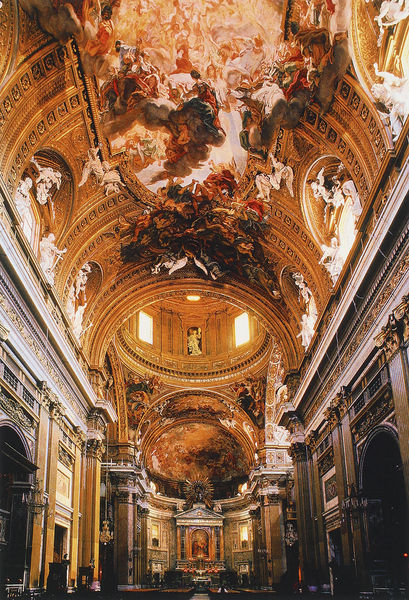
Titel: Il Gesù in Rom in der Bauphase von Giacomo della Porta
Künstler: Giacomo della Porta
Standort: Rom, Il Gesù (EU - I - Latium)
Schlagwörter: licht, pfeiler, stühle, säulen, rot, barock, kirche, decke, rokoko, schiff, enge, pilaster, figuren, kuppel, gestühl, stuck, bögen, gewölbe, dom, altar, langhaus, rom, kapitell, fresko, fesnter, tonne, vierung, il gesu